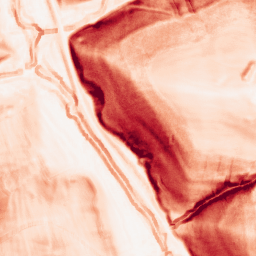
Category: morphological
Decomposition family: morphological_square
Decomposition parameters: operation: gradient
size: 5
Upsampling method: lanczos
Upsampling parameters: scale: 8
Upsampling scale: 8